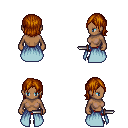
a pixel art fantasy rpg character, female body template, human, dark skin, overskirt, red pants, brunette long bangs hairstyle, brown shoes, dagger, four views (front, back, left, right), 2x2 character sprite sheet, small pixel art, hard edges, no anti-aliasing